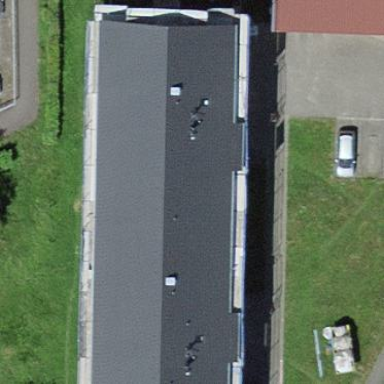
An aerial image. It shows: Gabled roof adorns the apartments building.